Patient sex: M
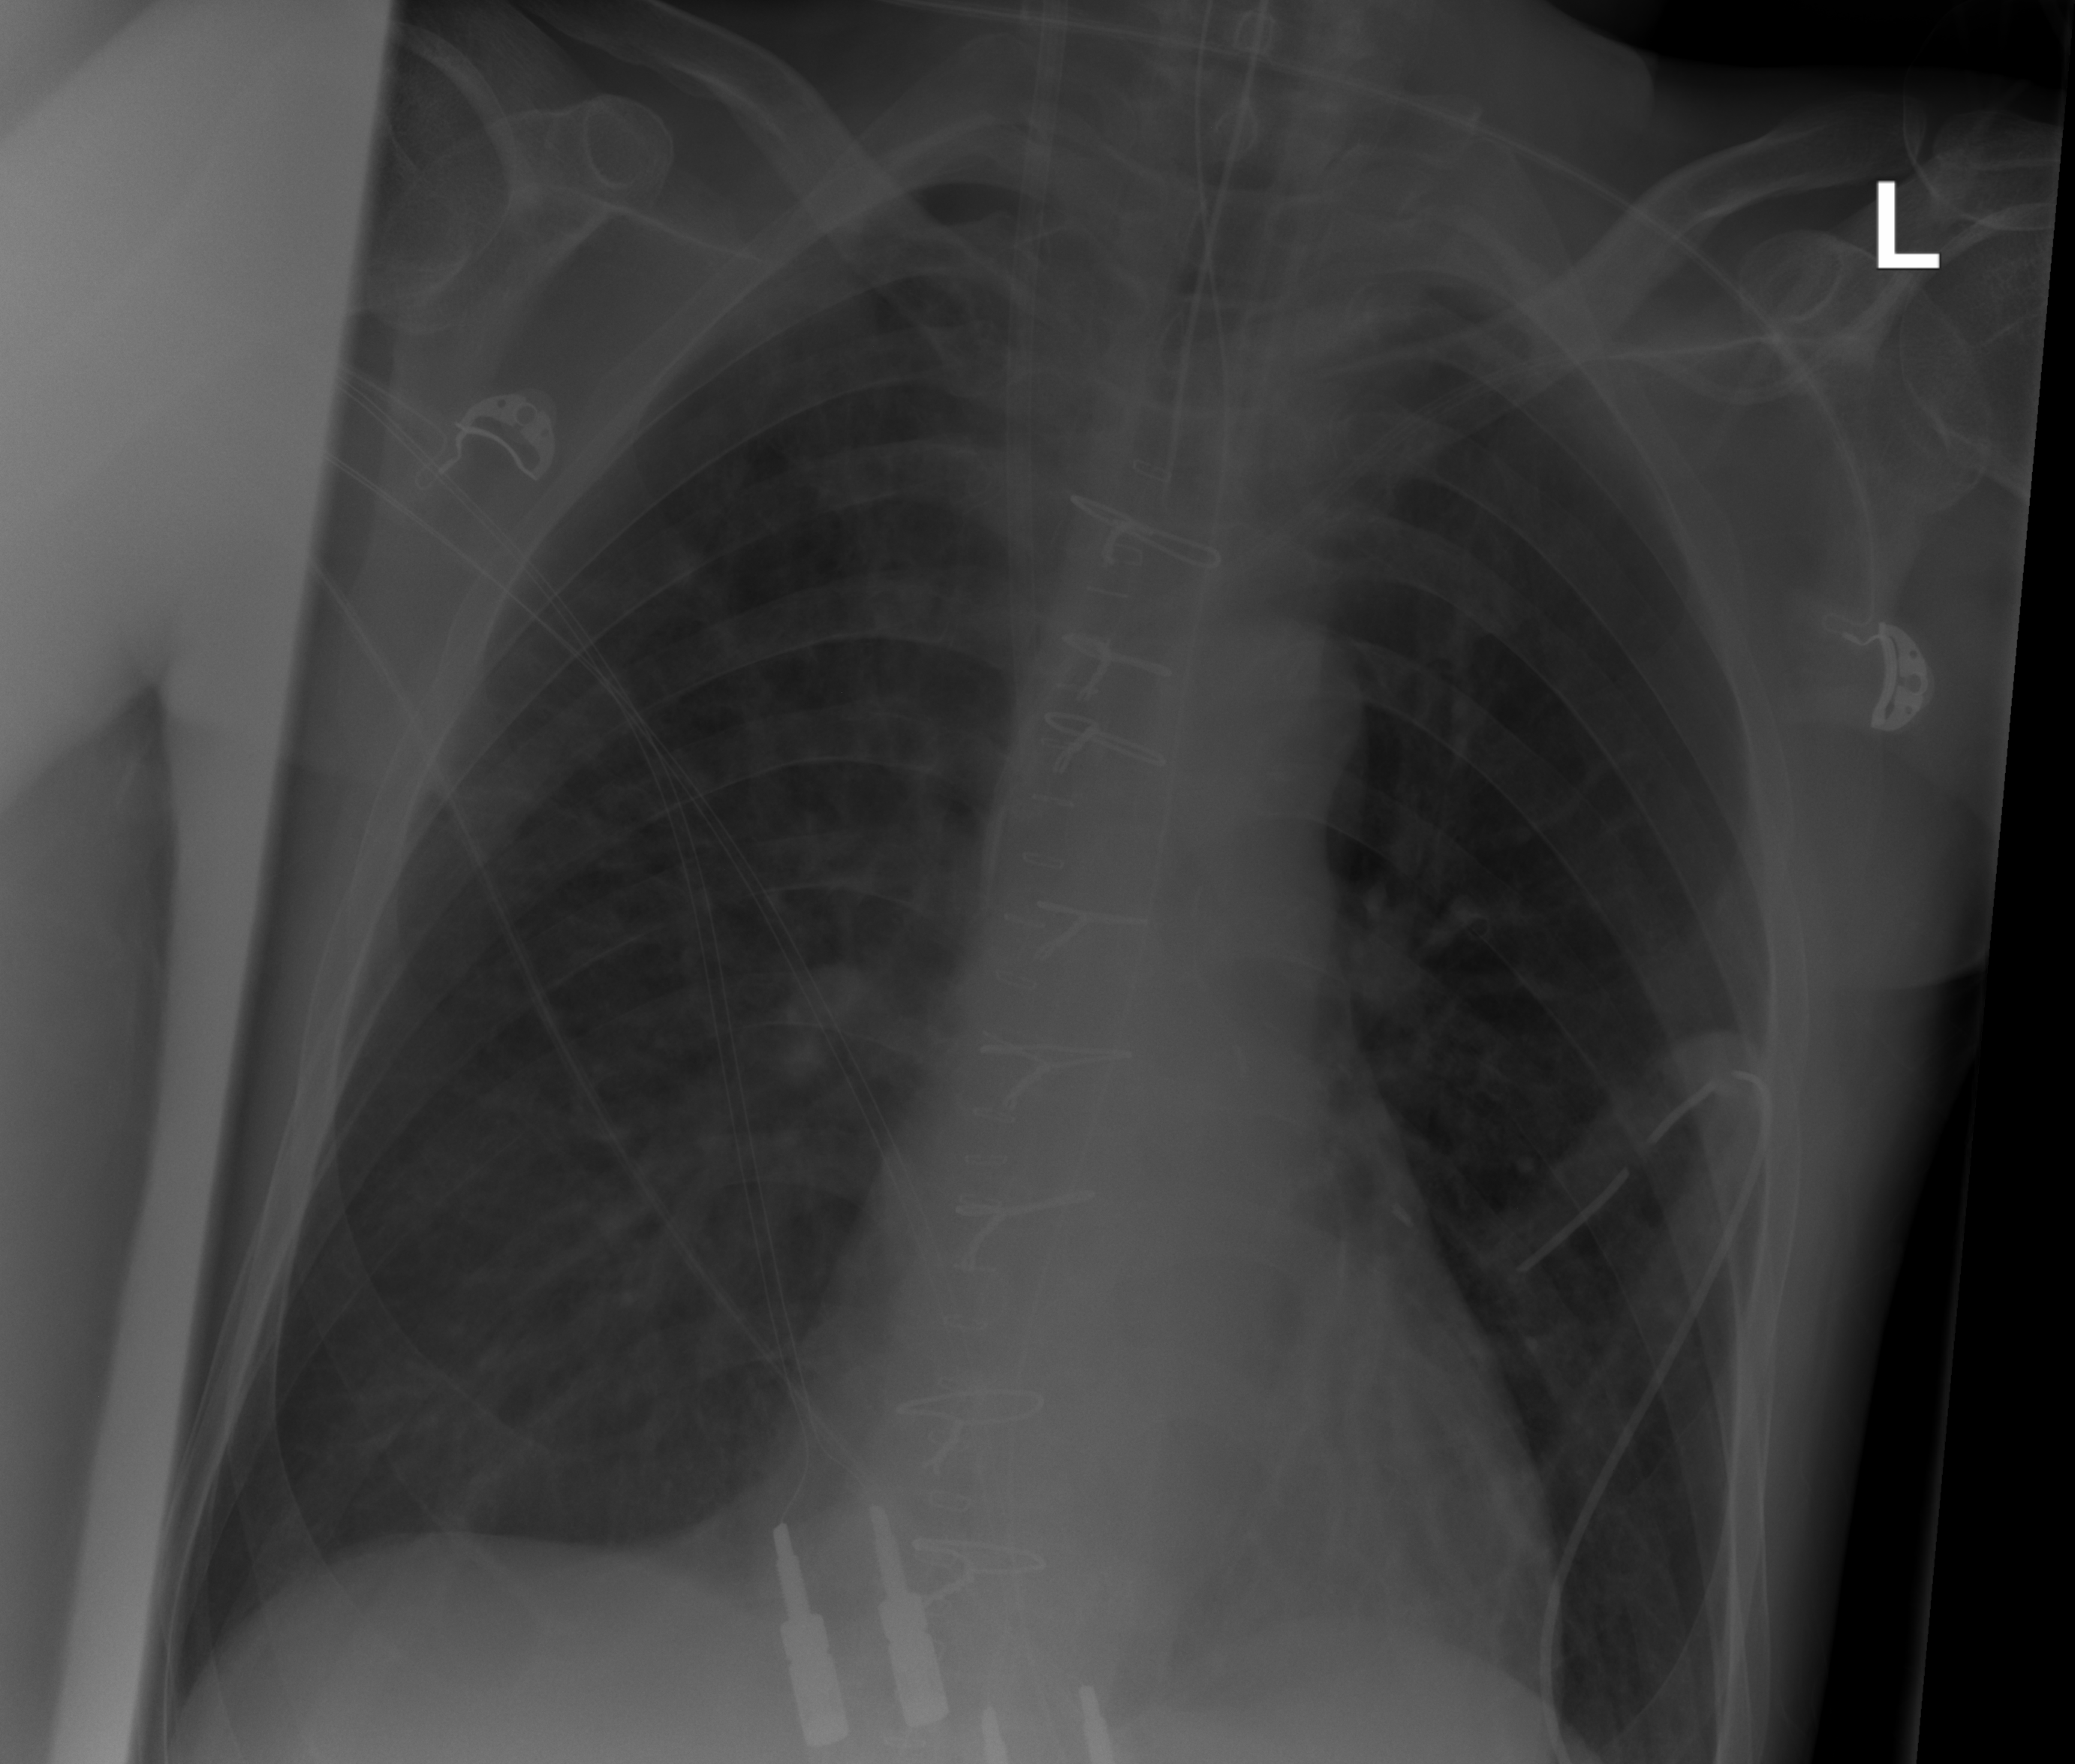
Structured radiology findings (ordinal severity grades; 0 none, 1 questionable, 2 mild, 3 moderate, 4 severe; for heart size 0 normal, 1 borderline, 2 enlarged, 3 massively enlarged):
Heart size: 0
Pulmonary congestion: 1
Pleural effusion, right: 0
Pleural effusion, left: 0
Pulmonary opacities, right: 2
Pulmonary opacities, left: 0
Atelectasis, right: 2
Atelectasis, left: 0